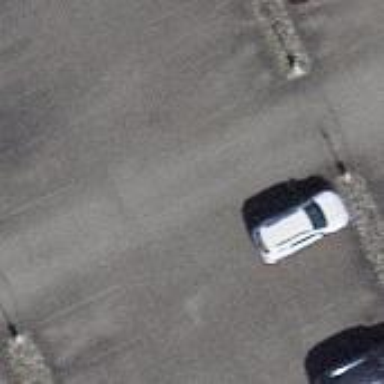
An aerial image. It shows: Asphalt parking aisle road.